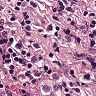
Metastatic tissue present: yes